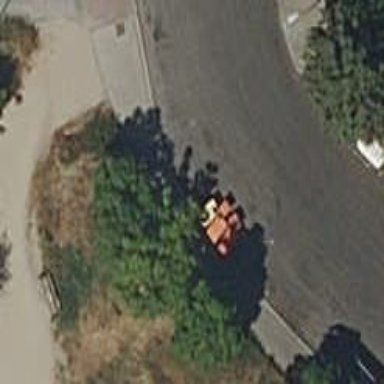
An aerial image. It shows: Waste disposal facility.